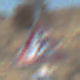
Verkehrszeichen: FussgaengerRechts
Zusatzzeichen unten: Geschwindigkeit5
Umgebung: Outdoor, Nature
Tageszeit: Midday
Wetter: Clear
Licht: Natural
Jahreszeit: NotSpecified
Kontrast: HighContrast